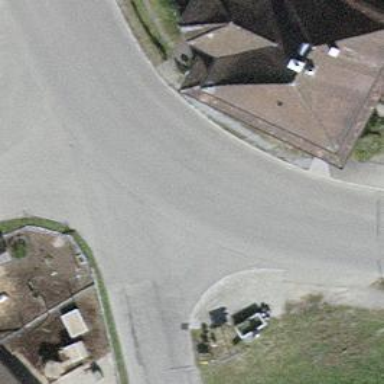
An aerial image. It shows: Tertiary road.